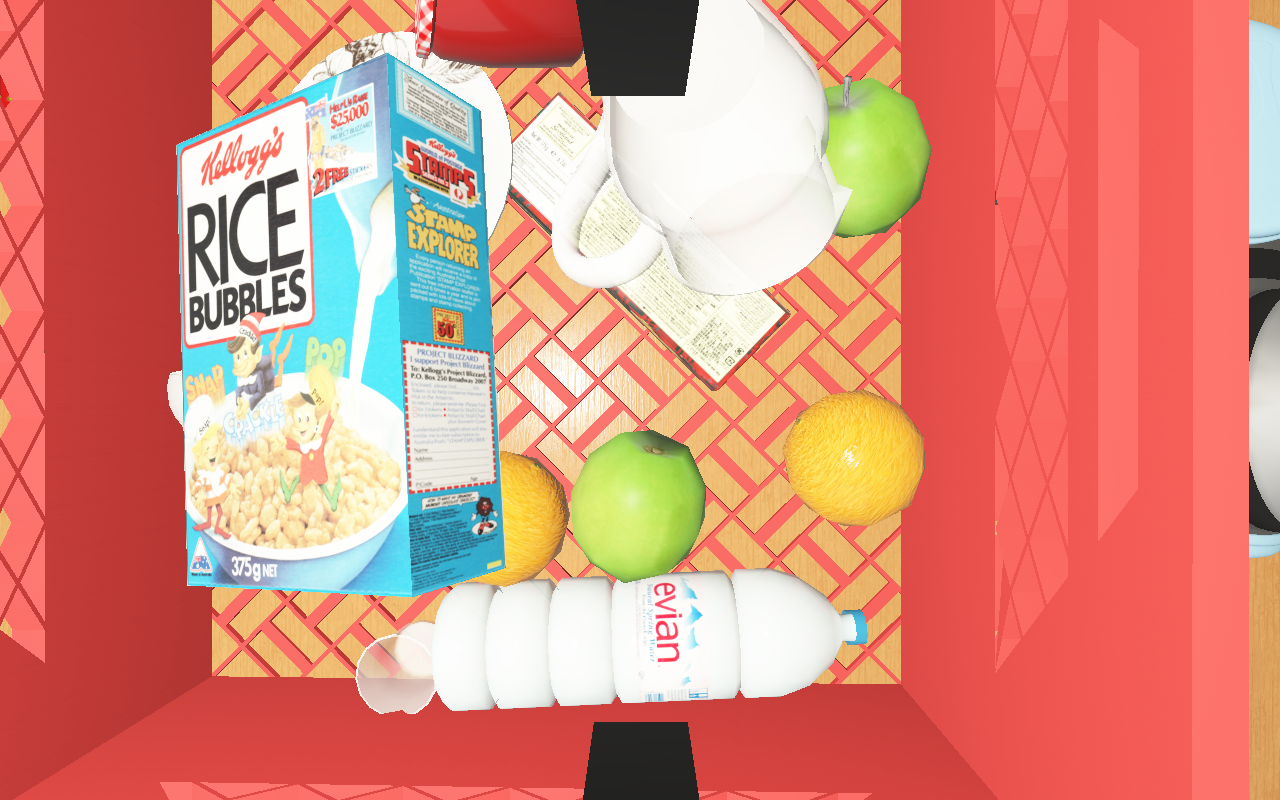
Objects in the scene:
water bottle
apple
apple
orange
orange
plate
wineglass
honey jar
cereal box
cereal box